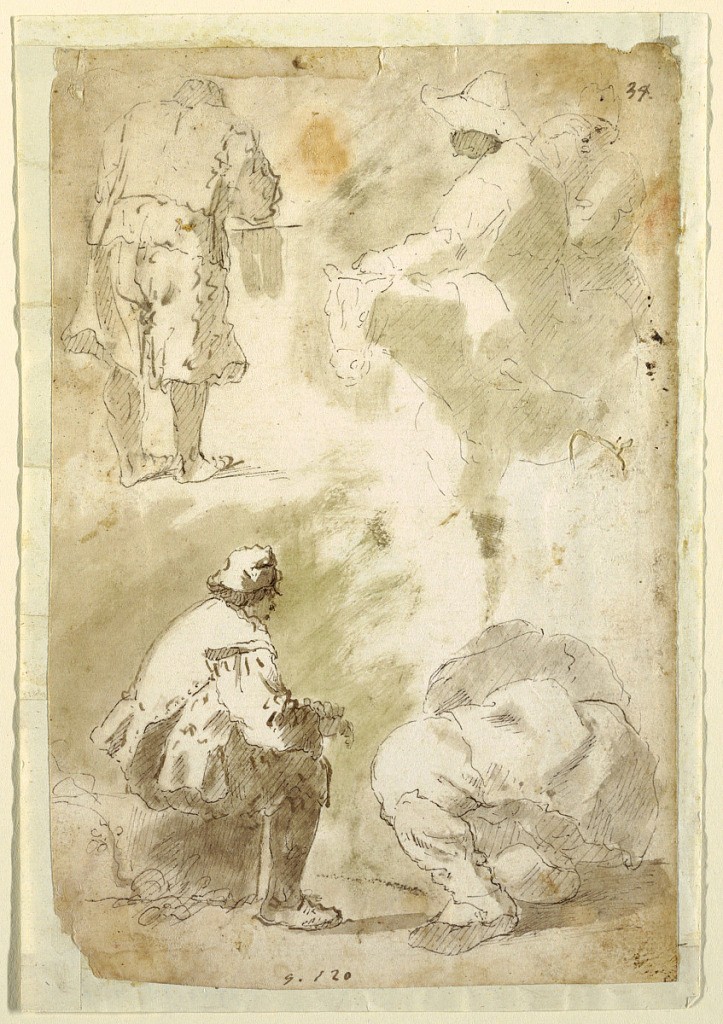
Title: Five Men
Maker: Domenico Gargiulo, called Micco Spadaro, Italian, 1609 - 1675
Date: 1630–1640
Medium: Pen and ink, brush and wash on paper
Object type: Drawing
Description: Upper left, a man wearing short pants bending over a task. At tight, two equestrians, one wearing a brimmed hat. Below, left: a man seated on a rock, facing right. Beside him, a larger kneeling figure, shown foreshortened.